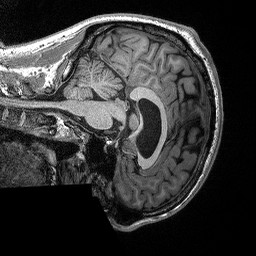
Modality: T1w
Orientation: sagittal
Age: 39
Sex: male
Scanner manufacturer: siemens
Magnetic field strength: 3 T
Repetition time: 2.3 s
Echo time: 0.00298 s